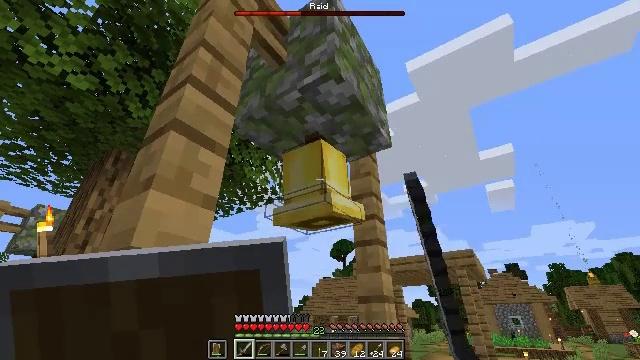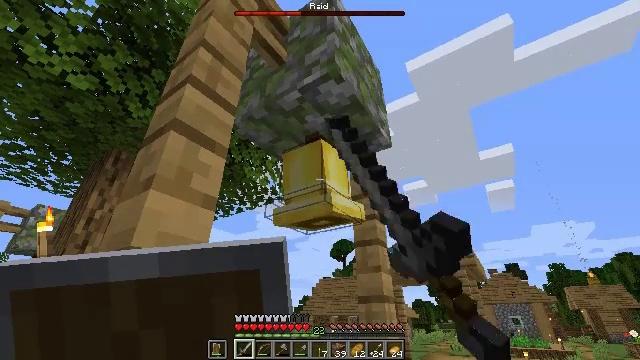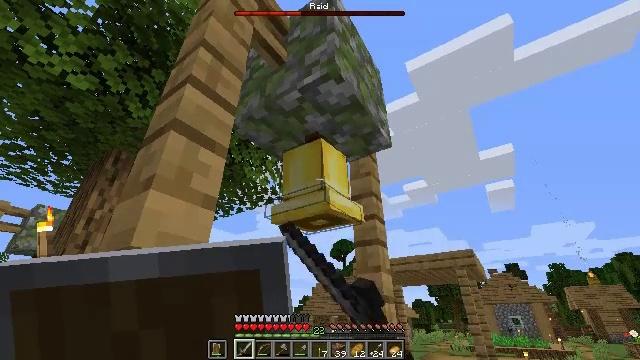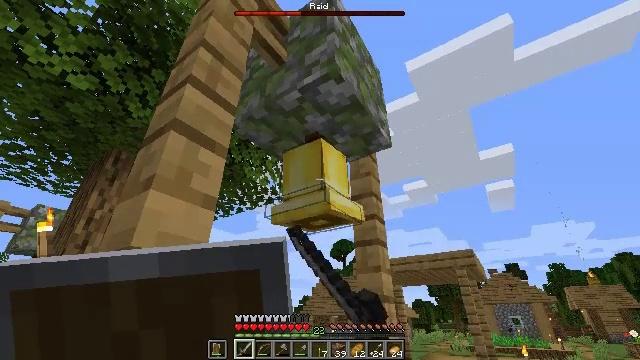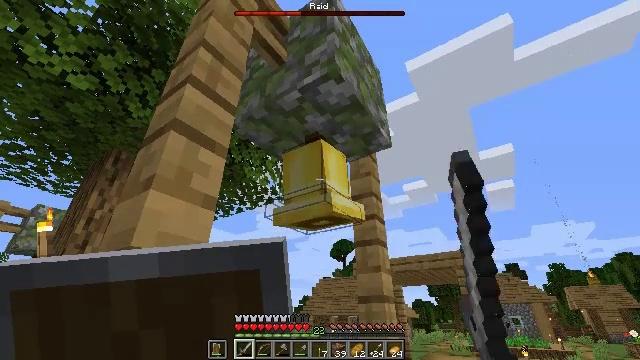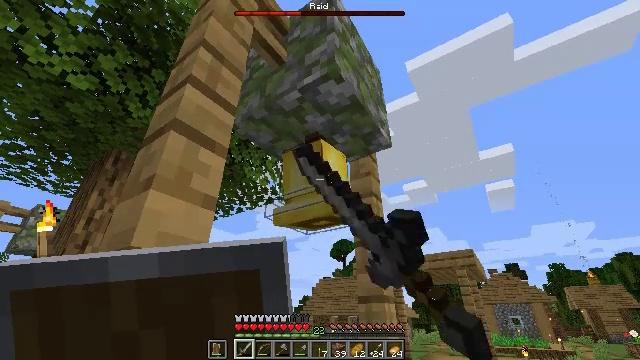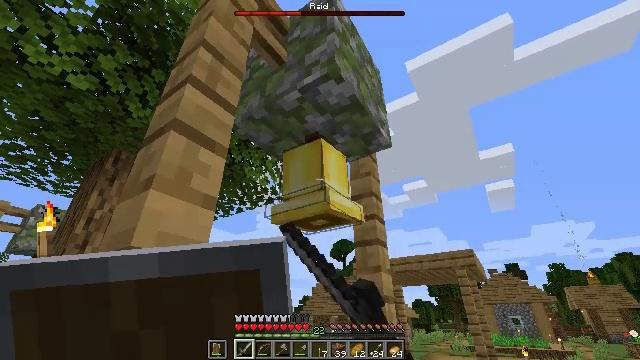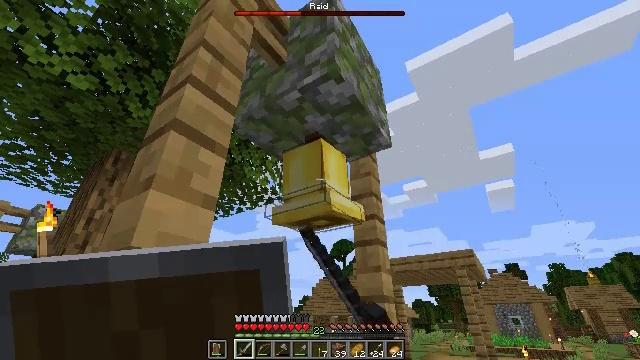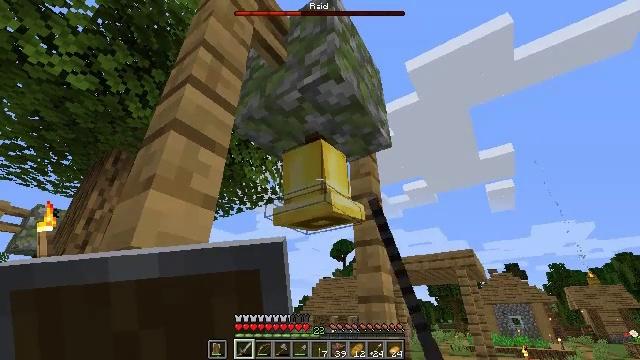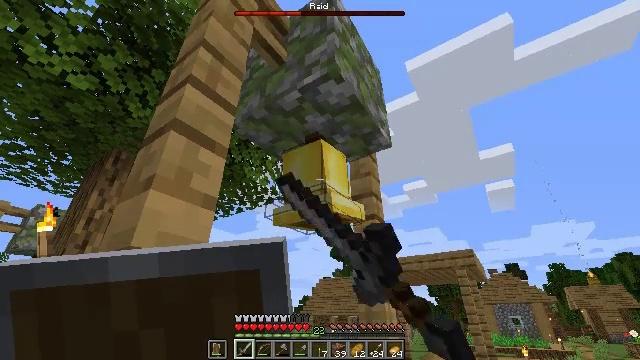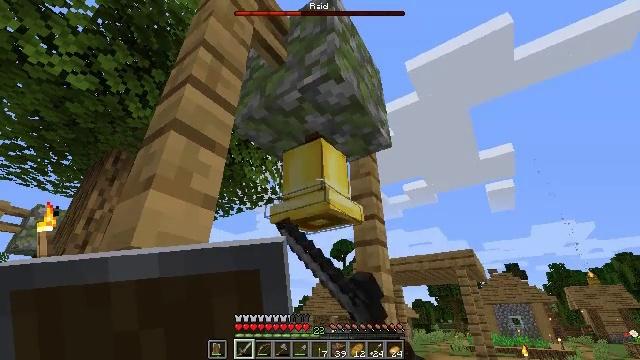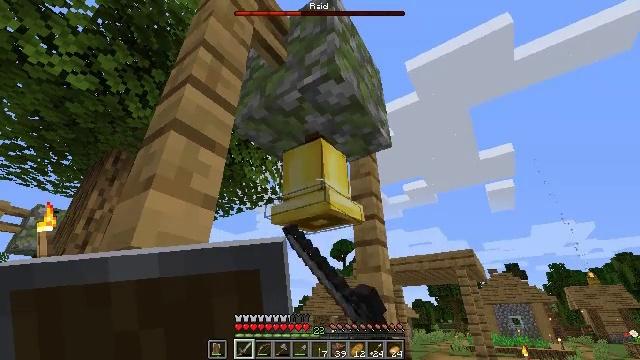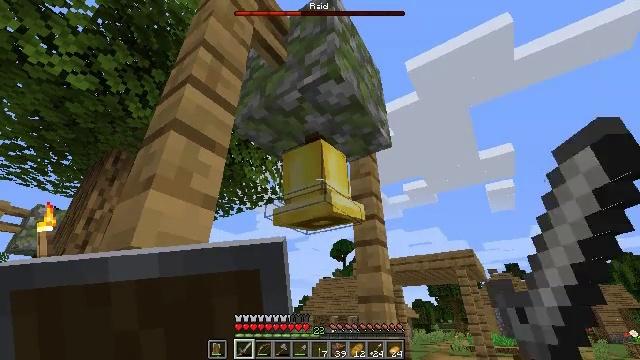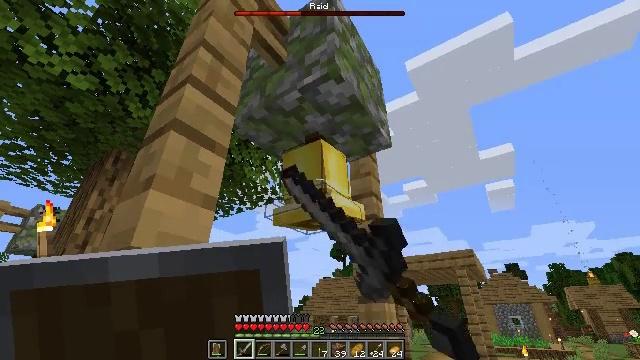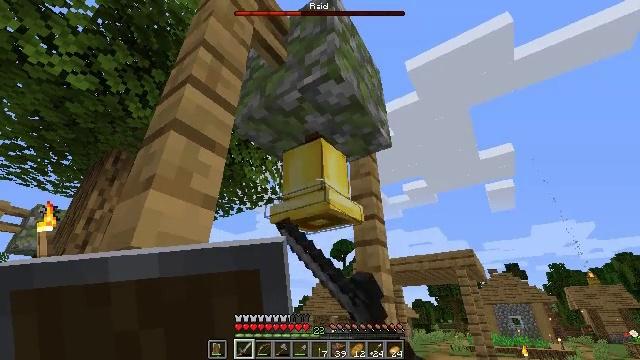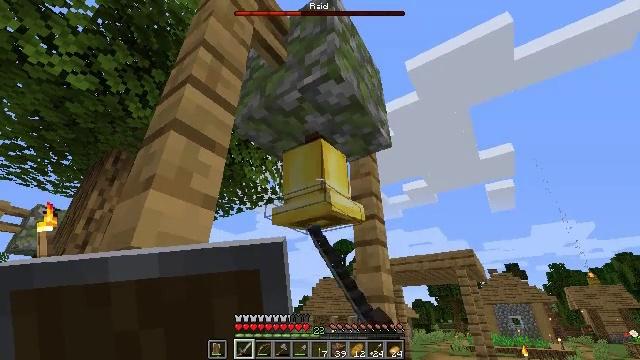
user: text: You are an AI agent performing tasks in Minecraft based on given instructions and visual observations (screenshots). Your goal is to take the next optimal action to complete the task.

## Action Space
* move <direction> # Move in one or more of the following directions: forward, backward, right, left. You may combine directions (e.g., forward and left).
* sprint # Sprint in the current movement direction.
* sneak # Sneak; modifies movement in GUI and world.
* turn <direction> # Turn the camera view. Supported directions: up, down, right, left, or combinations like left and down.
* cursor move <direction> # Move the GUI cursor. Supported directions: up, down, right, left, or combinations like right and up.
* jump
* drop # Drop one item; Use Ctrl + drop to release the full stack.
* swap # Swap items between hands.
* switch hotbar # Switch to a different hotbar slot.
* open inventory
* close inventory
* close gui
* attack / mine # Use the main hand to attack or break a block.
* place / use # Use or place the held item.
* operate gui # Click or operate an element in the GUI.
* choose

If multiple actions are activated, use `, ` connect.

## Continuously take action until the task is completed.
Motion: motion action
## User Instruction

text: Break the dirt block.
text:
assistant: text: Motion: use / place
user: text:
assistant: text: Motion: use / place
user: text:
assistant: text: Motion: use / place
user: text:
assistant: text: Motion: use / place
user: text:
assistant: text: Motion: use / place
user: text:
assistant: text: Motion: use / place
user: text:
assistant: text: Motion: use / place
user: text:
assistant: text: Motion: use / place
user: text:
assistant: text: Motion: use / place
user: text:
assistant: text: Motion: use / place
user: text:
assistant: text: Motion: use / place
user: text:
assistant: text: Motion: use / place
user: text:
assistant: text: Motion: use / place
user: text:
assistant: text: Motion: use / place
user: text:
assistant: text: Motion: use / place
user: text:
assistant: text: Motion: use / place
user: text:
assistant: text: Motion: use / place
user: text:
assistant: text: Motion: use / place
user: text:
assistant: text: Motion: use / place
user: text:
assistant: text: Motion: turn left, use / place
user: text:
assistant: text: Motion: turn left and down
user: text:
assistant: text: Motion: turn left
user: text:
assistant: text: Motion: no_op
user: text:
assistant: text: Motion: no_op
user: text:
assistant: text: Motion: move forward, turn left
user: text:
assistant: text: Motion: move forward, turn left and down
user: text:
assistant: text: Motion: move forward, turn left and down
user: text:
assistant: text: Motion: move forward, sprint, turn left
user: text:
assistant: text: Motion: move forward, sprint, turn left
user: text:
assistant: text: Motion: move forward, sprint, turn left and down